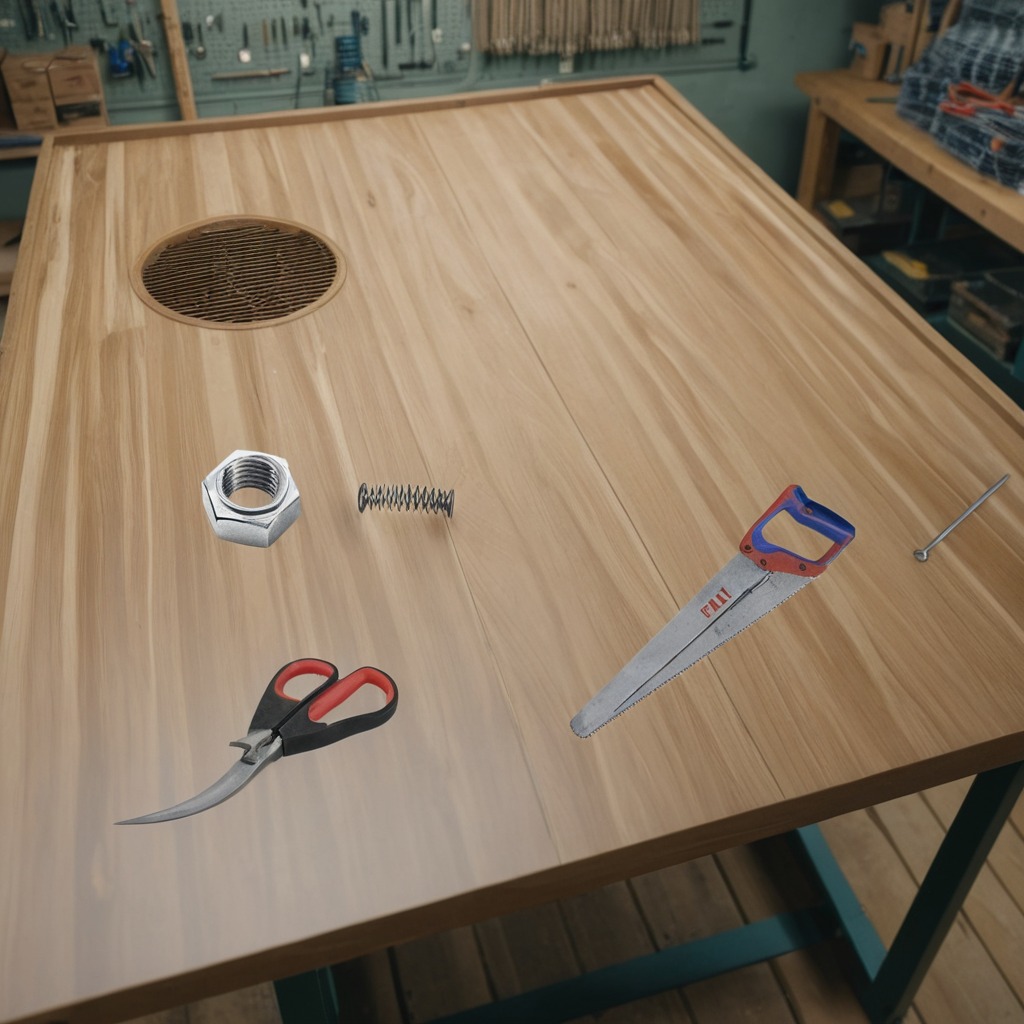
A coiled metal spring, a pair of scissors, an iron nail, and a metal saw are lying on the workbench.